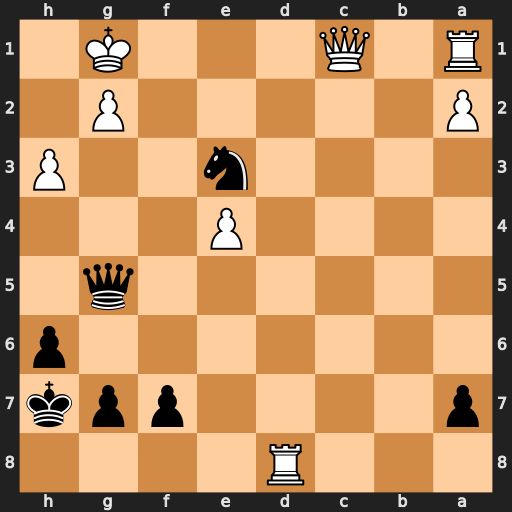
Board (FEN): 3R4/p4ppk/7p/6q1/4P3/4n2P/P5P1/R1Q3K1
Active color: b
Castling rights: -
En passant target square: -
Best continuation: Qxg2#